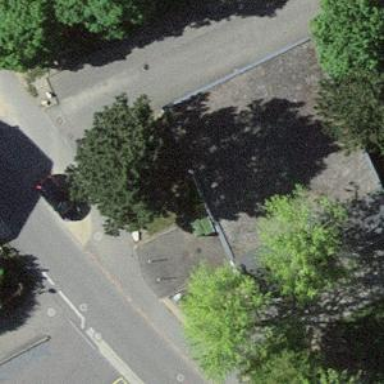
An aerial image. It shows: Building with gabled roof.